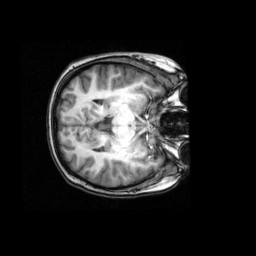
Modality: T1w
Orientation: axial
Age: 23
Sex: female
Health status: healthy
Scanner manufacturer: philips
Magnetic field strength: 3 T
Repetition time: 0.008 s
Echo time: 0.0037 s